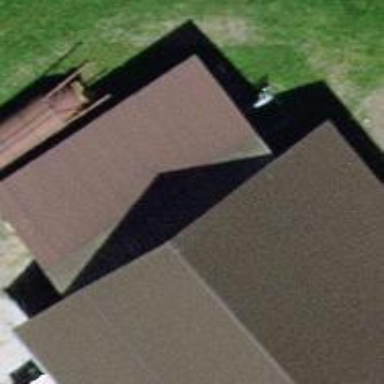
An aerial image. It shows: View of roof of building.